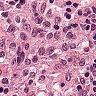
Metastatic tissue present: no